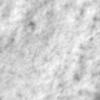
Label: no_change